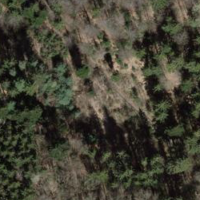
EUNIS habitat code: 41
Species observed at this site:
Tussilago farfara